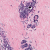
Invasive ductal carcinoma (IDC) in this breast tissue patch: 0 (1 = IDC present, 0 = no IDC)